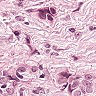
Metastatic tissue present: yes